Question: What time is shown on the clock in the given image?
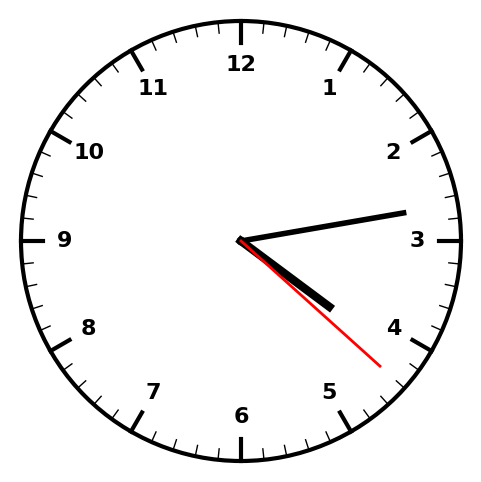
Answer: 04:13:22